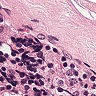
Metastatic tissue present: no